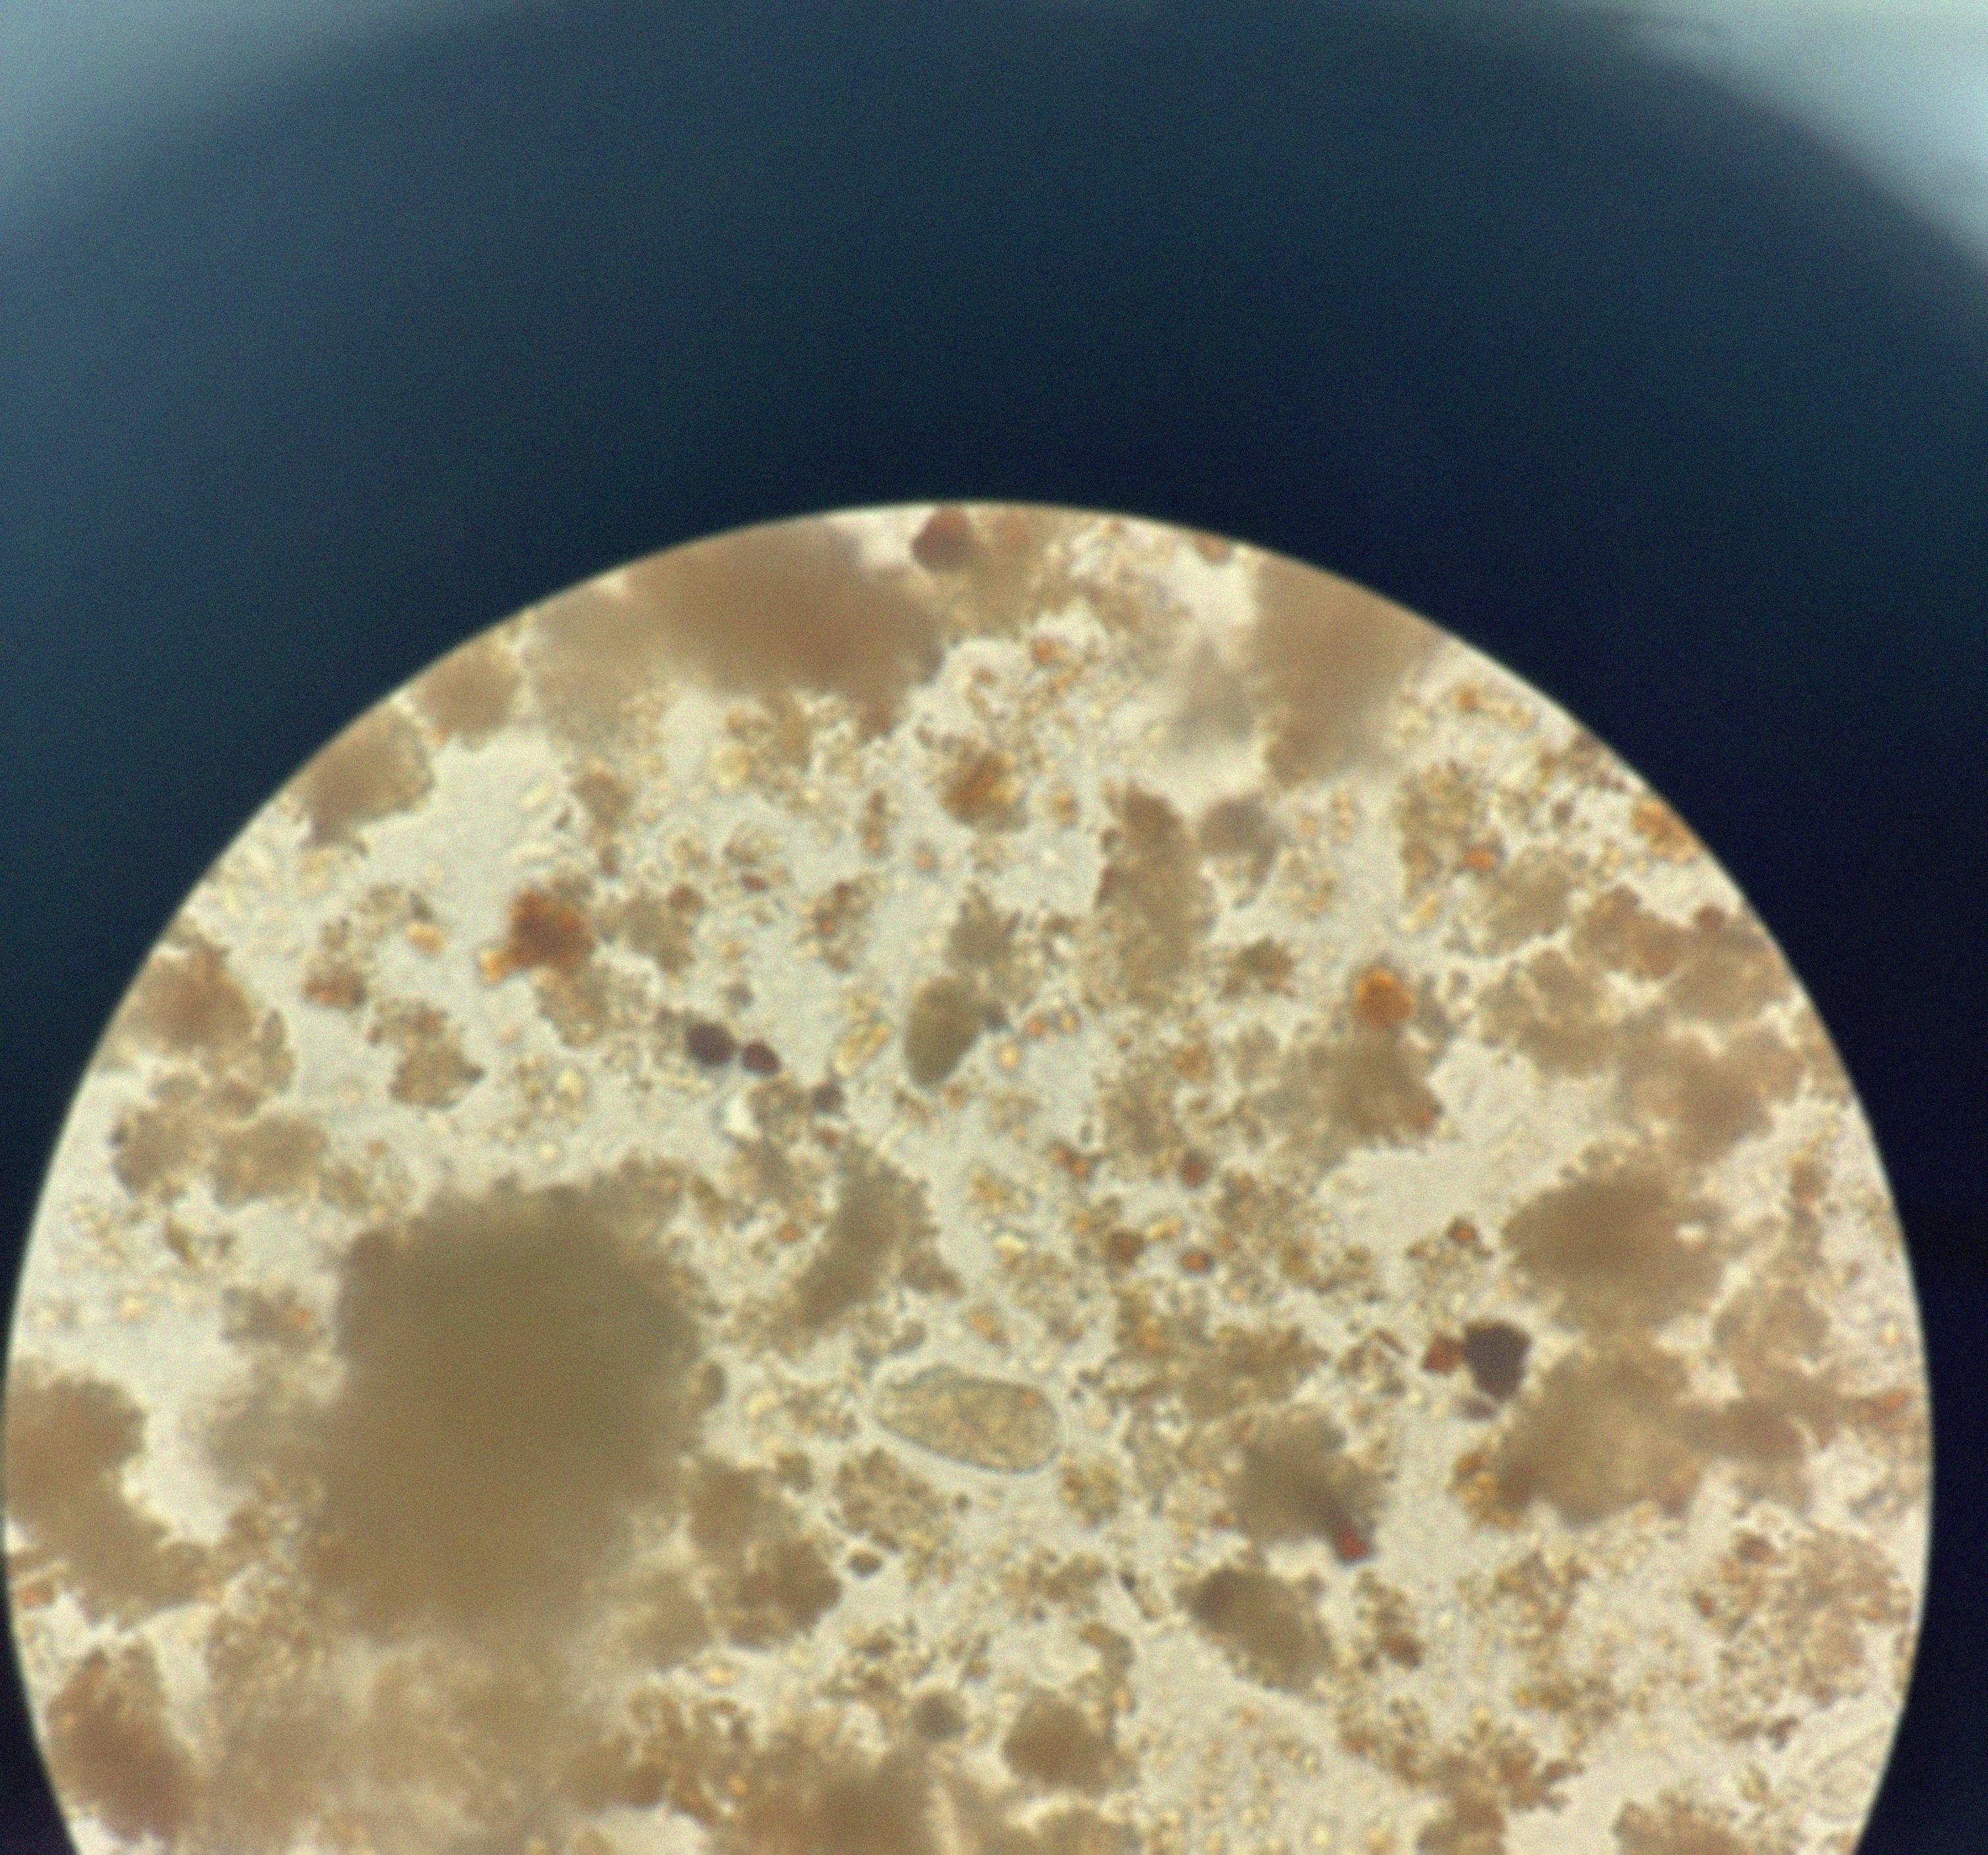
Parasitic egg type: Hookworm egg